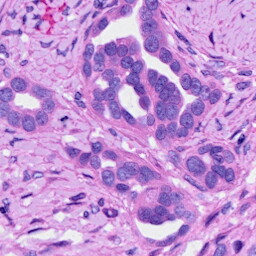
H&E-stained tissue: Ovarian